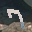
Label: 7